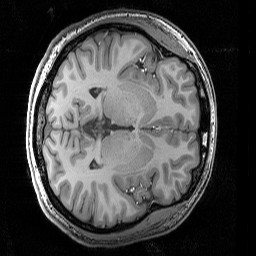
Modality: T1w
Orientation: axial
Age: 26
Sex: female
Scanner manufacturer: siemens
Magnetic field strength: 3 T
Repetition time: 2.3 s
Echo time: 0.00344 s